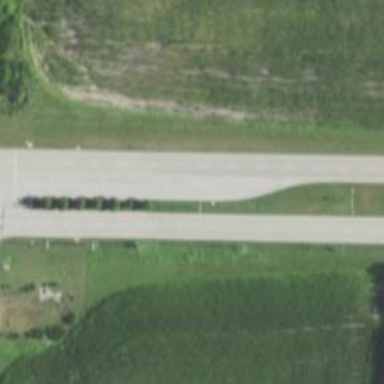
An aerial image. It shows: Road with left marking.